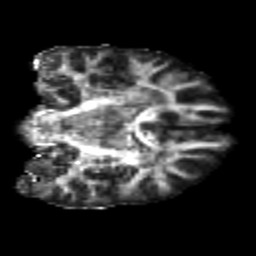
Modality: FA
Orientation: coronal
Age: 24
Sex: male
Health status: healthy
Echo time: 0.074 s